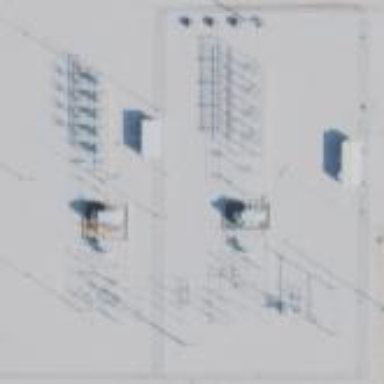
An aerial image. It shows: Power substation dedicated to generation.